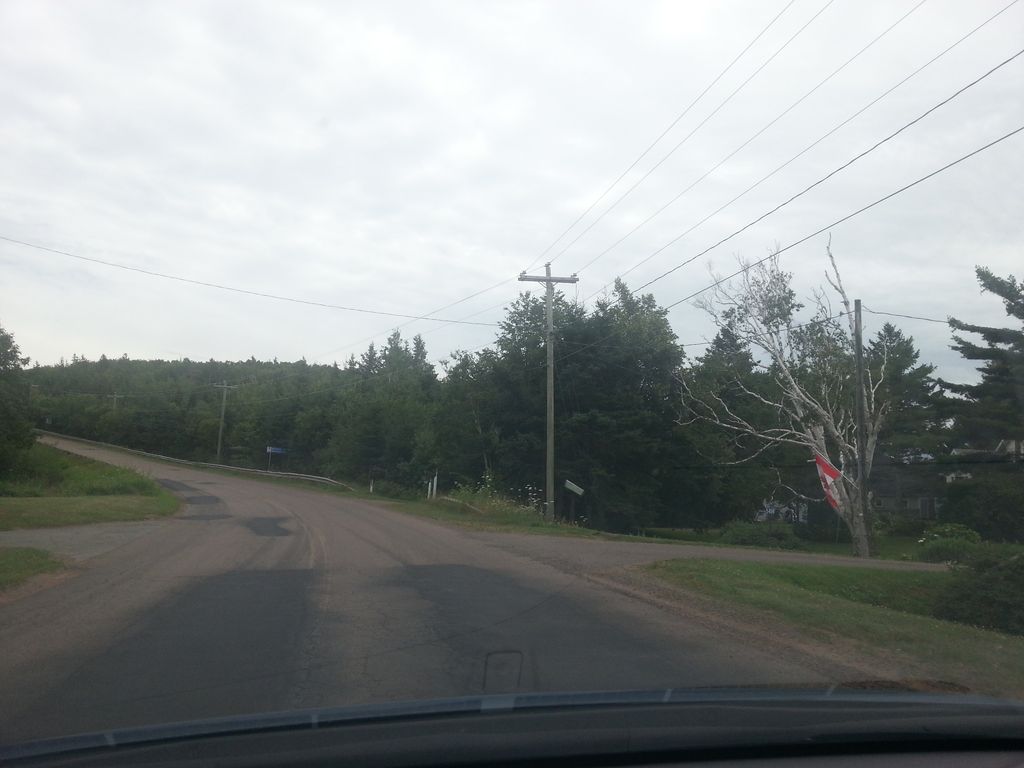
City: charlottetown